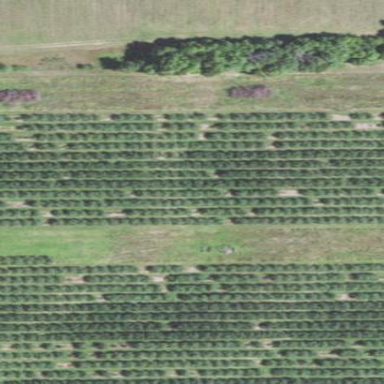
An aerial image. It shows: Orchard.